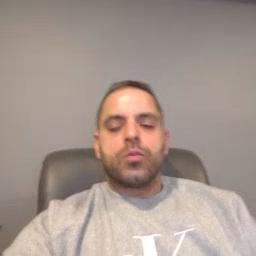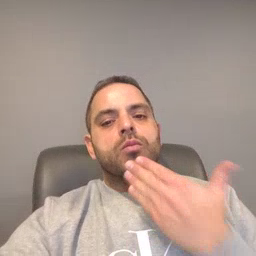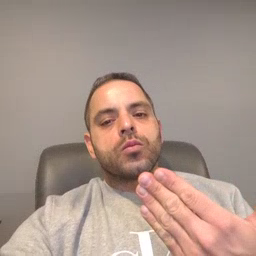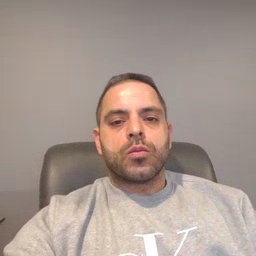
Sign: thankyou